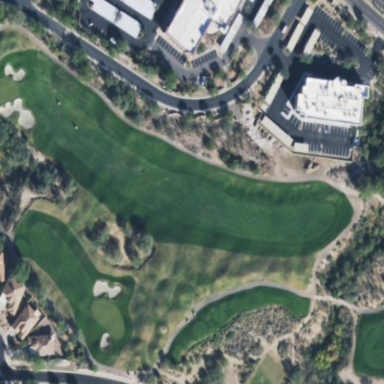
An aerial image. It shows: Rough grass surface in golf course setting.